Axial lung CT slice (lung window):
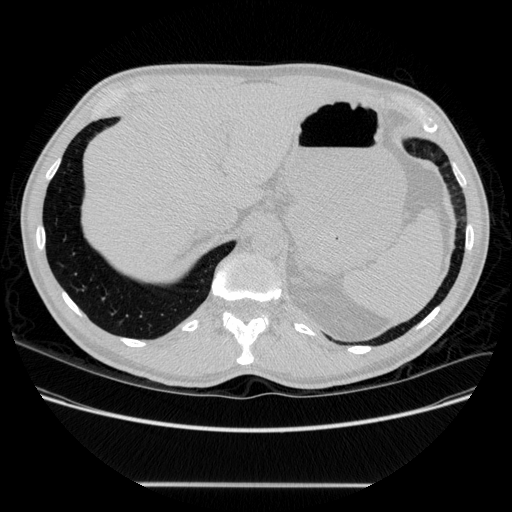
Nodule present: no